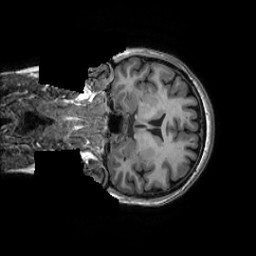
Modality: T1w
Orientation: coronal
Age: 52
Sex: female
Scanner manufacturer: ge
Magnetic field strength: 3 T
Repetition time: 0.007348 s
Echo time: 0.003036 s